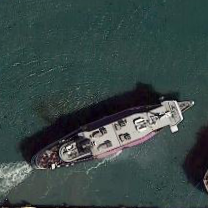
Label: civil